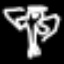
Label: angel